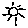
Label: sun